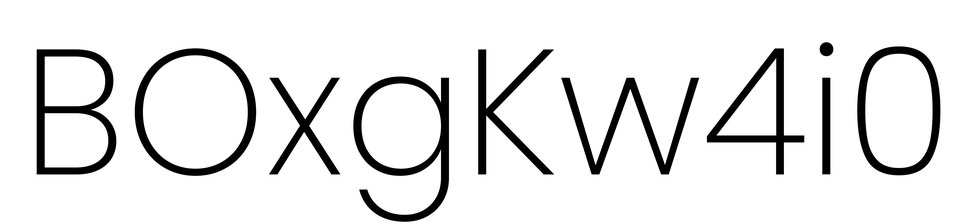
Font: Poppins-ExtraLight